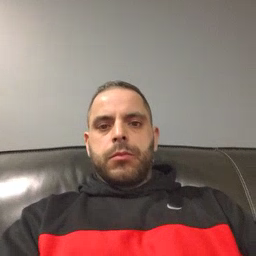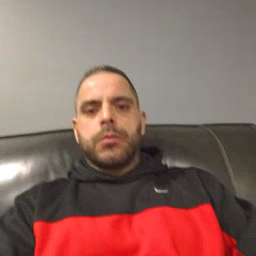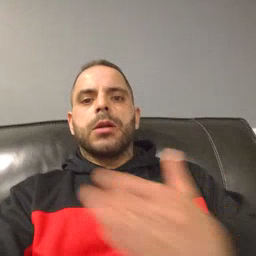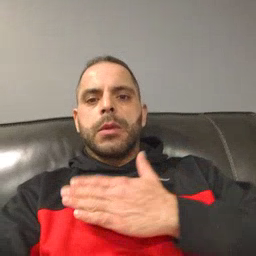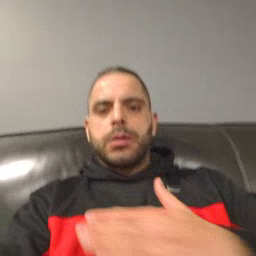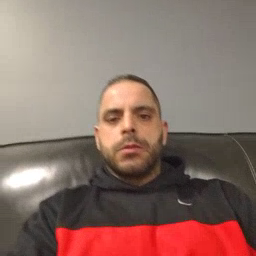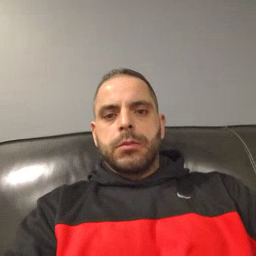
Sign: minemy